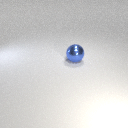
large blue metal sphere